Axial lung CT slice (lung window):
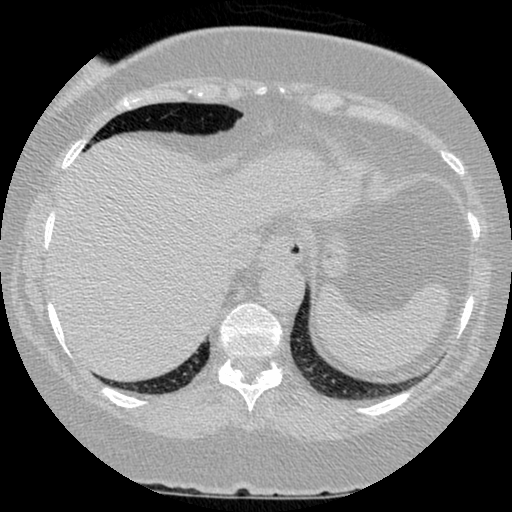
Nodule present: no